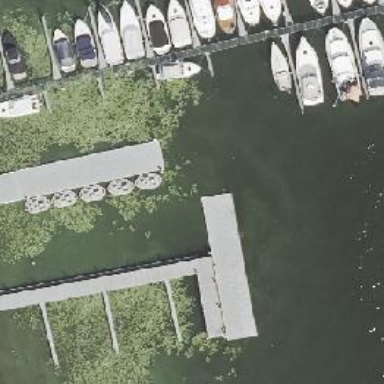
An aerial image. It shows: Man-made pier.